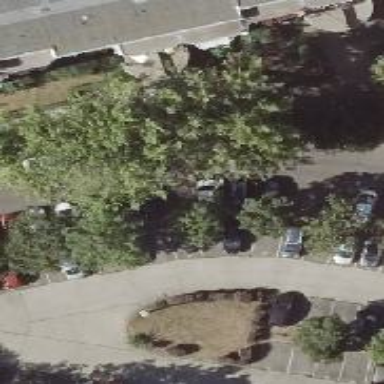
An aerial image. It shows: Concrete footway.